Question: I know this has been asked millions of times and I've had it myself hundreds of times, but for some reason I can't fix this one.
I get the well known error:
'''
The UPDATE statement conflicted with the FOREIGN KEY constraint ...
'''
All my tables in my database are cascaded when an insert or delete is done.
Now on to the error:
I want to update an admins table (administrator accounts) that is linked to a cultures table (for languages).
Everything is filled in correctly. and thus we get to the following code:
'''
[HttpPost]
public ActionResult Edit(Admins admins)
{
if (!ModelState.IsValid)
{
return View(admins);
}
admins.cultures_id = admins.Cultures.id;
_unitOfWork.AdminsRepository.Update(admins);
_unitOfWork.Save();
return RedirectToAction("Index", "Overview", new { area = "Admin" });
}
'''
I first set the cultures id of my admin object/entity equal to that of the id in the cultures table that is linked:
'''
admins.cultures_id = admins.Cultures.id;
'''
I then fill update the table:
_unitOfWork.AdminsRepository.Update(admins);
The method update holds this code:
'''
public virtual void Update(TEntity entityToUpdate)
{
DbSet.Attach(entityToUpdate);
ArtWebShopEntity.Entry(entityToUpdate).State = EntityState.Modified;
}
'''
So far so good, but then, when I actually want to save the admin:
'''
_unitOfWork.Save();
'''
That save method holds this code:
'''
public void Save() {
try
{
_artWebshopEntity.SaveChanges();
}
catch (DbEntityValidationException dbEx)
{
foreach (var validationErrors in dbEx.EntityValidationErrors)
{
Console.WriteLine("Entity of type "{0}" in state "{1}" has the following validation errors:", validationErrors.Entry.Entity.GetType().Name, validationErrors.Entry.State);
foreach (var validationError in validationErrors.ValidationErrors)
{
Console.WriteLine("- Property: "{0}", Error: "{1}"", validationError.PropertyName, validationError.ErrorMessage);
}
}
throw; // Will do something here later on...
}
}
'''
And at the SaveCHanges method I get the error. I know what it means but I can't seem to fix it. I've tried all the things I know that could cause it.
# Edit
I only want to update the admin values, so I don't want to update the culture values.
This is the query:
'''
update [dbo].[Admins]
set [login] = 'Herve' /* @0 */,
[password] = null,
[salt] = null,
[email] = 'xxxxx.xxx@glevin.be' /* @1 */,
[permissions] = 'administrator' /* @2 */,
[attempts] = 4 /* @3 */,
[locked] = 0 /* @4 */,
[cultures_id] = 0 /* @5 */
where ([id] = 1 /* @6 */)
'''
So, the cultures_id is the issue. I've now did the following:
'''
var updateAdmin = new Admins
{
attempts = admins.attempts,
cultures_id = admins.cultures_id,
email = admins.email,
locked = admins.locked,
login = admins.login,
id = admins.id,
password = admins.password,
permissions = admins.permissions,
salt = admins.salt,
};
'''
And that works, but the moment I add the Cultures object to the mix, it crashes and gives me the reference error. So it boils down to, ?
## Edit II
My admin and cultures entity (database first), also image of database in sql management studio:
Admin class:
'''
public partial class Admins
{
public int id { get; set; }
public string login { get; set; }
public string password { get; set; }
public string salt { get; set; }
public string email { get; set; }
public string permissions { get; set; }
public Nullable<int> attempts { get; set; }
public Nullable<bool> locked { get; set; }
public Nullable<int> cultures_id { get; set; }
public virtual Cultures Cultures { get; set; }
}
'''
Cultures class:
'''
public partial class Cultures
{
public Cultures()
{
this.Categories_local = new HashSet<Categories_local>();
this.Menu_items_local = new HashSet<Menu_items_local>();
this.Products_local = new HashSet<Products_local>();
this.Subcategories_local = new HashSet<Subcategories_local>();
this.Webpages_local = new HashSet<Webpages_local>();
this.Admins = new HashSet<Admins>();
}
public int id { get; set; }
public string name { get; set; }
public string display_name { get; set; }
public virtual ICollection<Categories_local> Categories_local { get; set; }
public virtual ICollection<Menu_items_local> Menu_items_local { get; set; }
public virtual ICollection<Products_local> Products_local { get; set; }
public virtual ICollection<Subcategories_local> Subcategories_local { get; set; }
public virtual ICollection<Webpages_local> Webpages_local { get; set; }
public virtual ICollection<Admins> Admins { get; set; }
}
'''

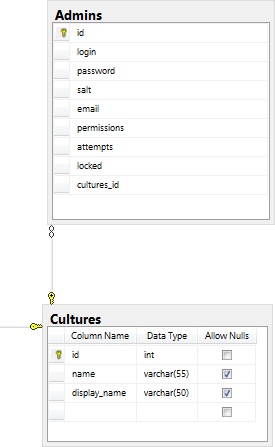
Answer: I've gotten it to work!
The problem was that in the edit page the final field was the field that showed the name of the culture that corresponded with the id of the admin.
In other words I did the following:
'''
@Html.EditorFor(model => model.Cultures.name)
'''
But this wasn't the correct way.
In order to show the name of the culture but in the code pass the culture id, I used a @Html.DropDownListFor()-element.
The problem with this however was that my original model, , didn't have a IEnumerable object that I could pass to the dropdownlist element in my view. I had to create a new model which I named , The new model looks like this:
'''
public class CreateAdminModel
{
public CreateAdminModel() { }
public CreateAdminModel(IEnumerable<SelectListItem> cultures) { Cultures = cultures; }
public CreateAdminModel(Admins admin) { Admin = admin; }
public CreateAdminModel(IEnumerable<SelectListItem> cultures, Admins admin)
{
Cultures = cultures;
Admin = admin;
}
public IEnumerable<SelectListItem> Cultures { get; set; }
public Admins Admin { get; internal set; }
}
'''
It has an Admin object created by the entity framework (database first).
With that new model I created the following method:
'''
private CreateAdminModel CreateAdminWithcultureDetails(Admins admin = null)
{
var cultureItems = (_unitOfWork.CulturesRepository.Get()).ToArray();
var cultureList = new List<SelectListItem>();
for (int i = 0; i < cultureItems.Count(); i++) cultureList.Add(new SelectListItem { Text = cultureItems[i].name, Value = cultureItems[i].id.ToString() });
return admin != null ? new CreateAdminModel(cultureList, admin) : new CreateAdminModel(cultureList);
}
'''
This fills the dropdown list with the cultures and depending on whether or not an admin object was passed also adds an admin object.
Now I can use this model in the view and correctly fill both the dropdown list and the admin if necessary.
I'm going to do the same for the other things that have to use CRUD.